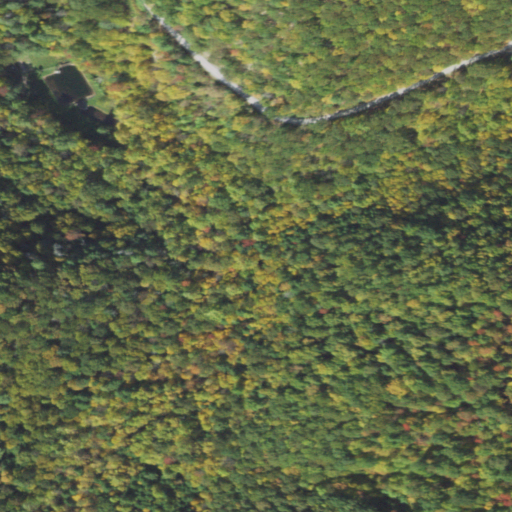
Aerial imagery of valley in Pennsylvania named Greens Valley containing deciduous forest, evergreen forest, mixed forest, open development, and low intensity development